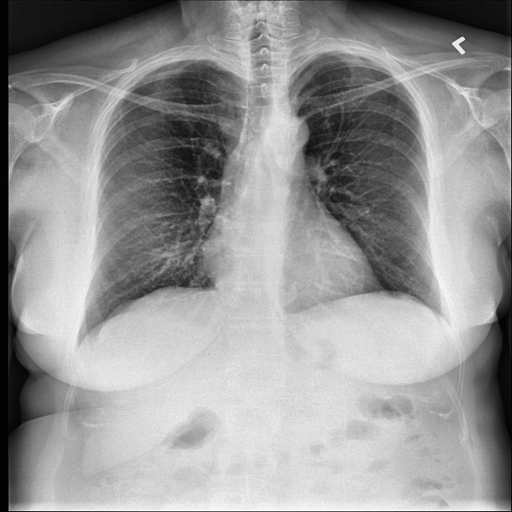
Finding: NORMAL